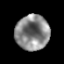
Tissue: prostate
Cell type: T cells
Senescence score: 0.2999
Nuclear area (px): 1165
Mean DAPI intensity: 134.821